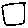
Label: square